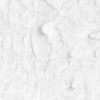
Label: not_dusty